Question: I have created a sample xml document containing data conforming to the atom 1.0 schema. When I import the contents of this file (for testing purposes) in PowerPivot, it creates columns for each atom element in each entry, instead of creating a column per content element. Why is this?
A customer wants to import data from a web service which provides a feed that uses a custom XML schema that is not supported by PowerPivot. The service provides the ability for the caller to supply an XSLT template that will be applied to the feed. I am hoping to be able to transform this feed into a valid atom feed thereby allowing the customer to import data into PowerPivot.
'''
<?xml version="1.0" encoding="UTF-8"?>
<feed xmlns:d="http://schemas.microsoft.com/ado/2007/08/dataservices"
xmlns="http://www.w3.org/2005/Atom"
xmlns:m="http://schemas.microsoft.com/ado/2007/08/dataservices/metadata">
<title type="text">My Data Feed</title>
<id>http://temp/feed</id>
<updated>2012-12-13T00:00:00Z</updated>
<entry>
<id>http://temp/feed/1</id>
<title type="text">Title</title>
<author>
<name>Author</name>
</author>
<updated>2012-12-13T00:00:00Z</updated>
<content type="application/xml">
<d:Name>John Smith</d:Name>
<d:Address>Address</d:Address>
<d:Zip>1234</d:Zip>
</content>
</entry>
</feed>
'''
When imported into PowerPivot (selecting "From Data Feeds", clicking "Browse" and pointing out the xml file), it looks like this:

I was excpecting three columns: Name, Address and Zip. If I change "Include Atom Elements" from to in the connection configuration, no columns are imported.
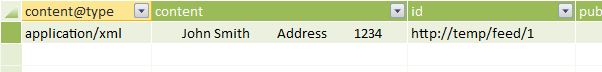
Answer: It seems I was just missing the 'm:properties' element. Final result - also includes examples of null attributes and data types:
'''
<?xml version="1.0" encoding="UTF-8"?>
<feed xmlns:d="http://schemas.microsoft.com/ado/2007/08/dataservices"
xmlns="http://www.w3.org/2005/Atom"
xmlns:m="http://schemas.microsoft.com/ado/2007/08/dataservices/metadata">
<title type="text">My Data Feed</title>
<id>http://temp/feed</id>
<updated>2012-12-13T00:00:00Z</updated>
<entry>
<id>http://temp/feed/1</id>
<title type="text">Title</title>
<author>
<name>Author</name>
</author>
<updated>2012-12-13T00:00:00Z</updated>
<content type="application/xml">
<!-- attributes placed under the properties element -->
<m:properties>
<d:Name>John Smith</d:Name>
<d:Address>Address</d:Address>
<d:Zip m:type="Edm.Int32">1234</d:Zip>
<d:Comment m:null="true" />
</m:properties>
</content>
</entry>
</feed>
'''